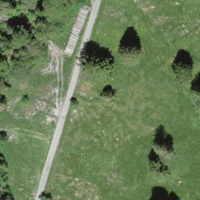
EUNIS habitat code: 24
Species observed at this site:
Parnassia palustris